Field crop: maize
Growth stage: 2
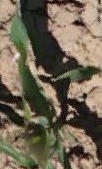
Species: maize